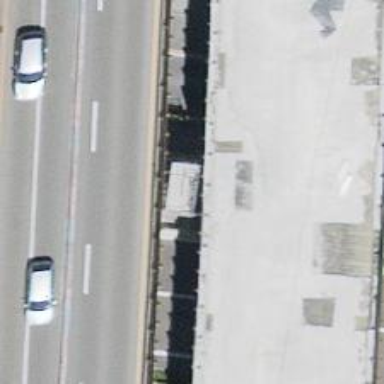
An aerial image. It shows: Asphalt motorway link.